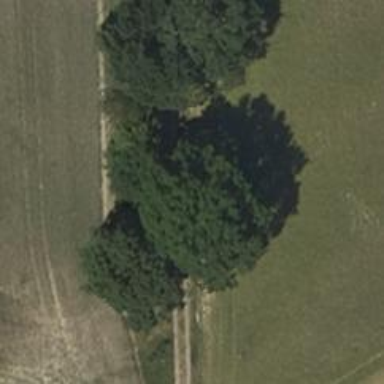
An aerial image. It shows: Deciduous broadleaved tree.